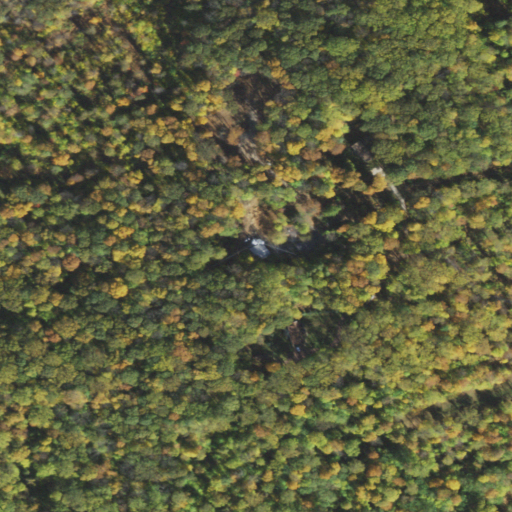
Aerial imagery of mountain in Pennsylvania named Gaffney Hill containing deciduous forest and open development